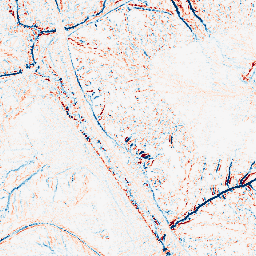
Category: edge_preserving
Decomposition family: median
Decomposition parameters: size: 5
Upsampling method: bicubic
Upsampling parameters: scale: 8
Upsampling scale: 8